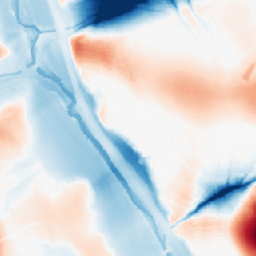
Category: morphological
Decomposition family: tophat_combined
Decomposition parameters: size: 50
Upsampling method: nearest
Upsampling parameters: scale: 8
Upsampling scale: 8